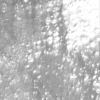
Label: not_dusty